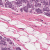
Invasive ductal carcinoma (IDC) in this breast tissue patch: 0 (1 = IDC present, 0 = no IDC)